Question: I have been at this for two days now with no luck.
The problem is I am trying to input data into my sql server database via a web form. every time I try to run I am getting errors .

'''
using System;
using System.Collections.Generic;
using System.Linq;
using System.Web;
using System.Web.UI;
using System.Web.UI.WebControls;
using System.Data.SqlClient;
using System.Data;
namespace WebApplication1
{
public partial class _Default : Page
{
protected void Page_Load(object sender, EventArgs e)
{
}
protected void Button1_Click(object sender, EventArgs e)
{
SqlConnection cs = new SqlConnection ("Data Source = SQLEXSPRESS; Initial Catalog = OMS; Integrated Security = true");
SqlDataAdapter da = new SqlDataAdapter ();
da.InsertCommand = new SqlCommand("INSERT INTO Customer tbl (FirstName,LastName) Customer VALUES (@FirstName,@LastName)", cs);
da.InsertCommand.Parameters.Add("@FirstName", SqlDbType.VarChar).Value = firstname.Text;
da.InsertCommand.Parameters.Add("@LastName", SqlDbType.VarChar).Value = lastname.Text;
cs.Open();
da.InsertCommand.ExecuteNonQuery(); // Error occurs here
cs.Close();
}
protected void firstname_TextChanged(object sender, EventArgs e)
{
}
protected void lastname_TextChanged(object sender, EventArgs e)
{
}
}
}
'''
'''
CREATE TABLE [dbo].[Customer] (
[CustomerID] INT IDENTITY (1, 1) NOT NULL,
[FirstName] VARCHAR (50) NULL,
[LastName] VARCHAR (50) NULL,
[Address] VARCHAR (50) NOT NULL,
[City] VARCHAR (25) NOT NULL,
[Postcode] VARCHAR (10) NOT NULL,
[Country] VARCHAR (50) NOT NULL,
[Modified] ROWVERSION NOT NULL,
PRIMARY KEY CLUSTERED ([CustomerID] ASC)
'''
);
Any help will be greatly appreciated.
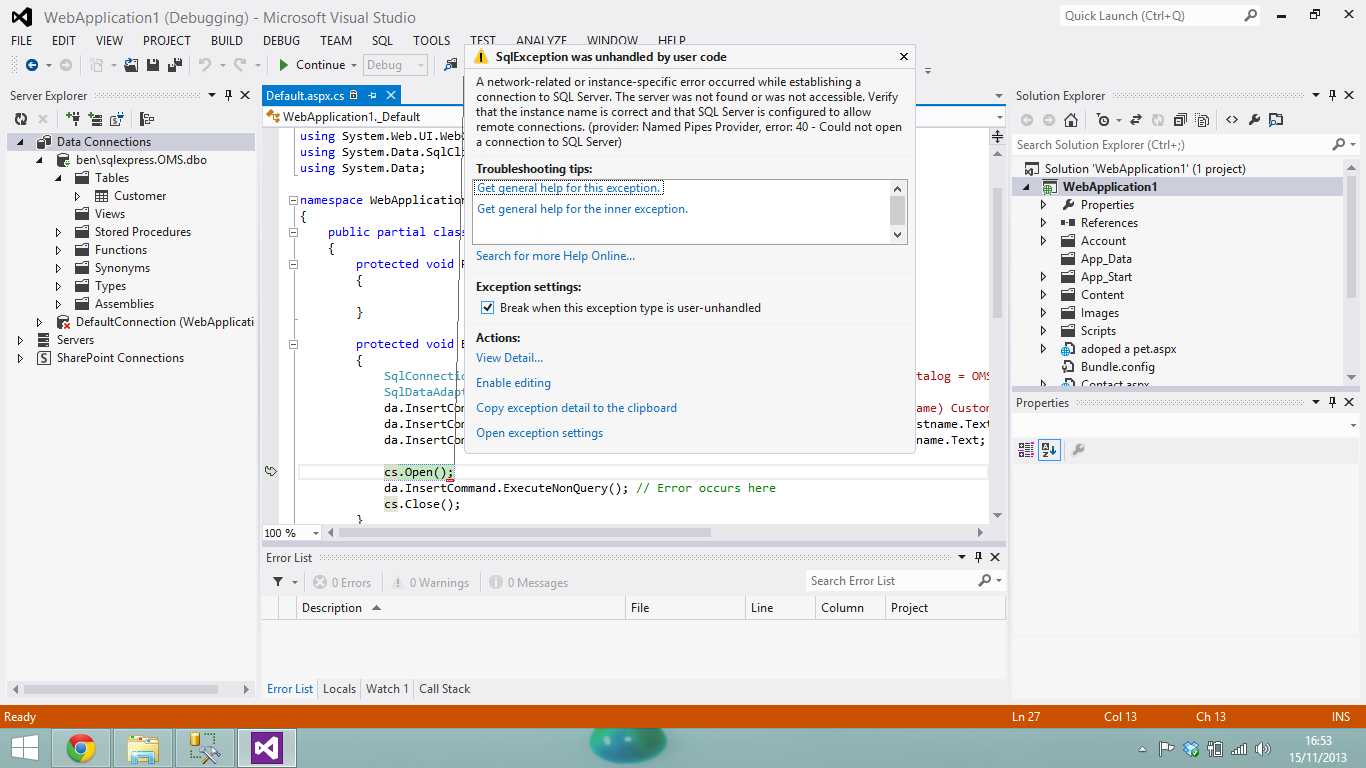
Answer: '''
SqlConnection cs = new SqlConnection ("Data Source = SQLEXSPRESS; Initial Catalog = OMS; Integrated Security = true");
'''
Should be
'''
SqlConnection cs = new SqlConnection ("Data Source = SQLEXPRESS; Initial Catalog = OMS; Integrated Security = true");
'''
You spelt express wrong!
You might also need to use Data Source = .\SQLEXPRESS